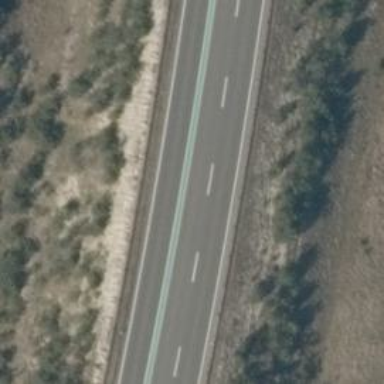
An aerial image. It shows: Asphalt road classified as trunk highway.